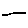
Label: line